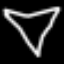
Label: diamond